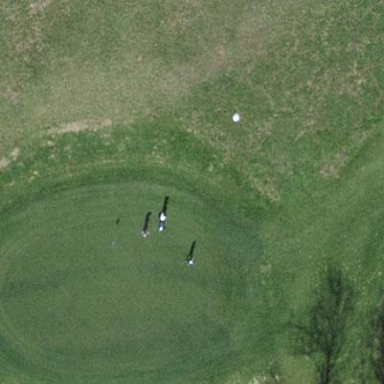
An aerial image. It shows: Golf green.